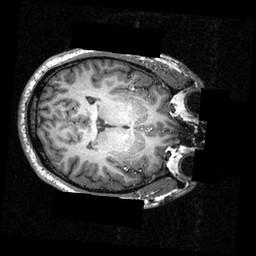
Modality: T1w
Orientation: axial
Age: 23
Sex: male
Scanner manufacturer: siemens
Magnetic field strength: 3.951 T
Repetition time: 1.5 s
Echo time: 0.00335 s